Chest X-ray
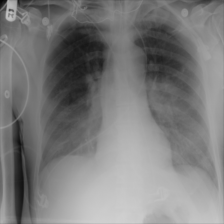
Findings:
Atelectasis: negative
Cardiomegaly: negative
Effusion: negative
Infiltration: negative
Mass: negative
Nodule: negative
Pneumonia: negative
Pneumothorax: negative
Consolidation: negative
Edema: positive
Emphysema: negative
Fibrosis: negative
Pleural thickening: negative
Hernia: negative